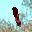
Label: 1